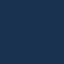
Land use / land cover: SeaLake